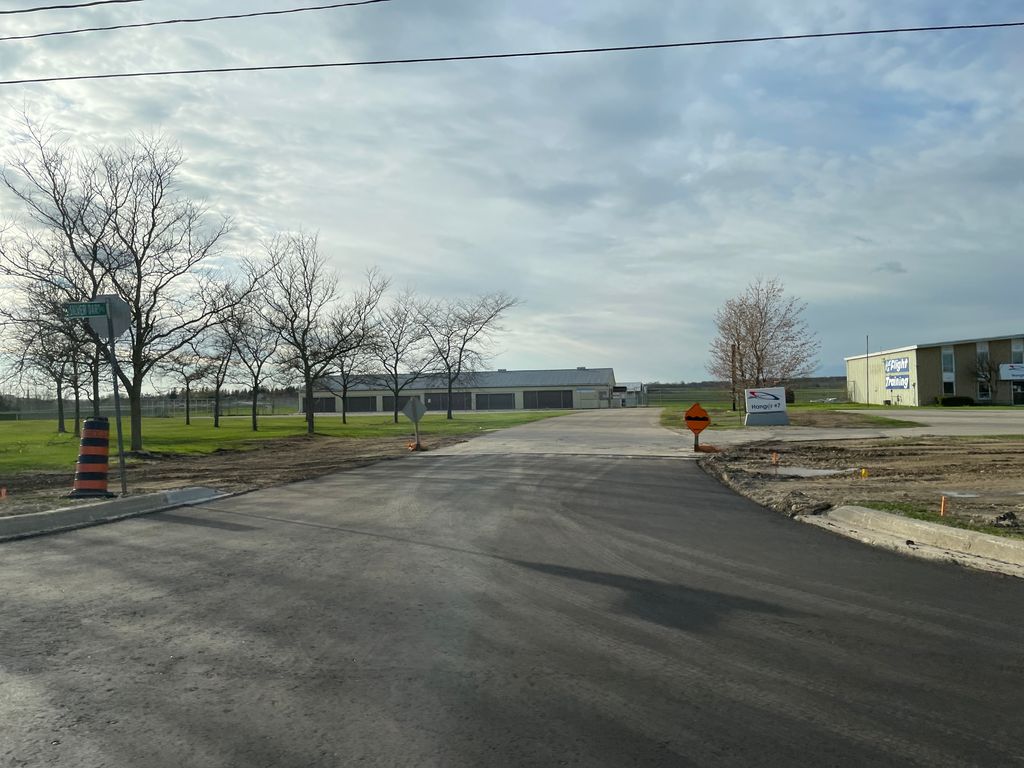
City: kitchener-waterloo